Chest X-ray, PA view. Patient: 52 years old, sex F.
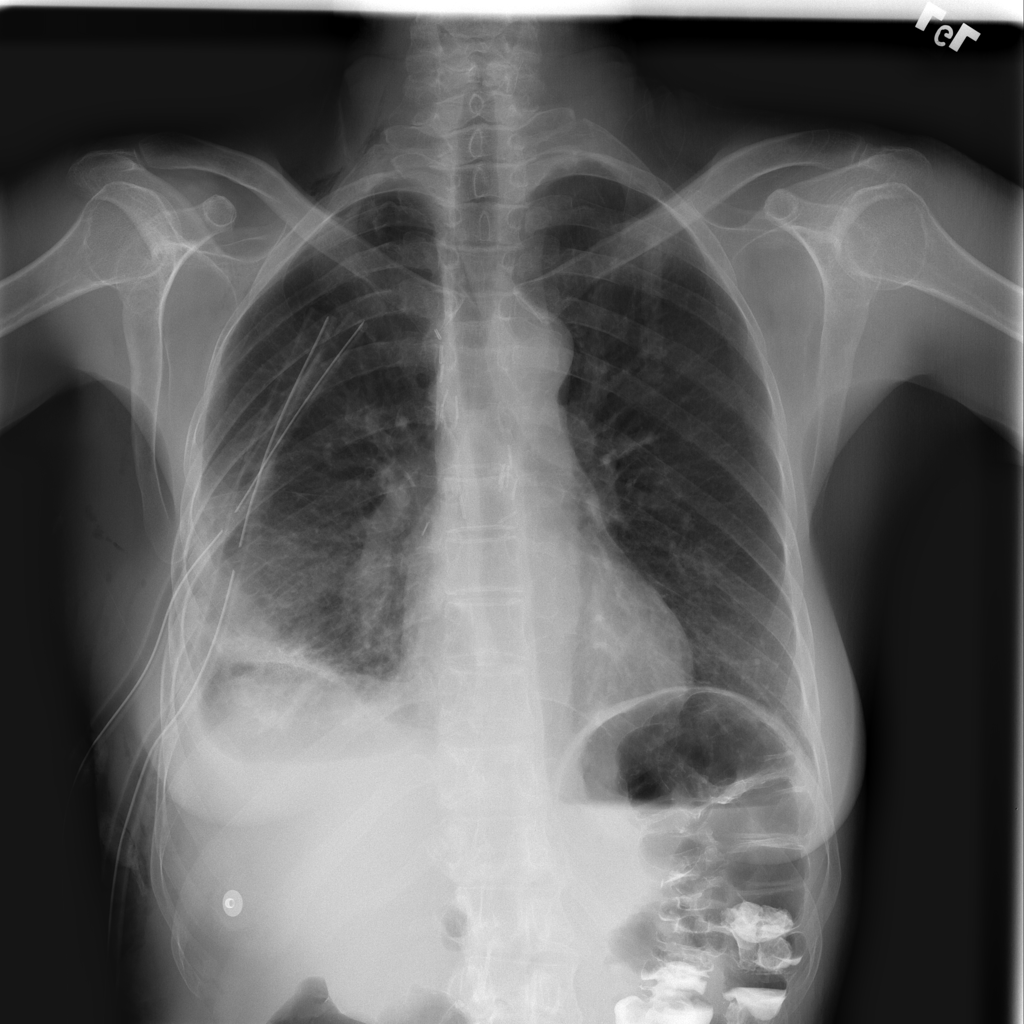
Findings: Atelectasis, Effusion, Pneumothorax